Question: My question is related to this link <URL>
In essence repeating the figure drawn there .. I have a central point ( x , y ) in an image around which I have to draw 4 circles of 1-4 unit radius with 8 angles between them.
In this diagram there are 12 angle bins but I have 8. There is a code solution there but it is for plotting the above figure.

I want to calculate the maximum intensity point in each of the 4 regions of each wedge. Is there any inbuilt function in matlab ? I looked at 'rose' but could'nt understand if it would help me....
I would greatly appreciate if someone could help me how to calculate it in matlab....
Thanks
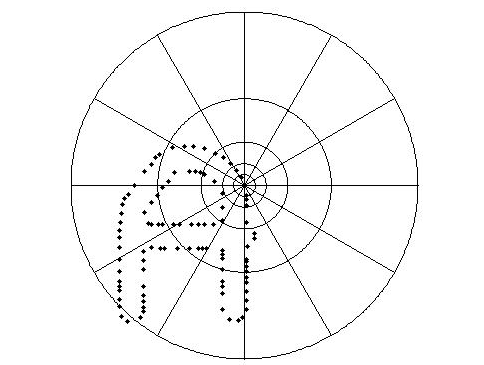
Answer: I put some code below that should be the basic skeleton of what you want to do. But I left an important function unimplemented because I think you will be able to do it and it will help you understand this process better.
'''
% I assume that data_points is an M-by-2 array, where each row corresponds
% to an (x,y) coordinate pair, and M is the number of data points.
data_points = ... ;
% I assume this array stores the intensities at each data point.
intensities = ... ;
% I assume that this stores the total number of gridded polar regions you want
% to find the max intensity in (i.e. 4*(number of cells) in your picture above).
total_num_bins = ... ;
% This will store the max intensities. For places that have no nearby
% data points, the max intensity will remain zero.
max_intensities = zeros(total_num_bins);
% I assume these store the values of the center point.
x = ... ; y = ... ;
% The number of different data points.
num_data_points = length(intensities); % also equals size(data_points,1)
% Now, loop through the data points, decide which polar bin they fall in, and
% update the max intensity of that area if needed.
for ii = 1:num_data_points
% Grab the current point coordinates.
cur_x = data_points[ii,1];
cur_y = data_points[ii,2];
% Convert the current data point to polar coordinates,
% keeping in mind that we are treating (x,y) like the center.
cur_radius = sqrt( (cur_x - x)^2 + (cur_y - y)^2 );
cur_angle = atan2(cur_y - y, cur_x - x)
% You have to write this yourself, but it
% will return an index for the bin that this
% data point falls into, i.e. which of the 4 segments
% of one of the radial cells it falls into.
cur_bin = get_bin_number(cur_radius, cur_angle);
% Check if this data point intensity is larger than
% the current max value for its bin.
if ( intensities(ii) >= max_intensities(cur_bin))
max_intensities(cur_bin) = intensities(ii);
end
end
'''
You will now have to make the function 'get_bin_number()' which takes as its input the angle and radius of the data point away from the center point. It should return just an index between '1' and 'total_num_bins', because you will be keeping the max intensities in a linear array. So, for example, index number 1 might correspond to the first 1/4 piece of the closest radial cell in the upper right quadrant, index 2 might correspond to the next 1/4 of that same cell, moving counter-clockwise, or something like this. You have to devise your own convention for keeping track of the bins.